Field crop: tomato
Growth stage: 1
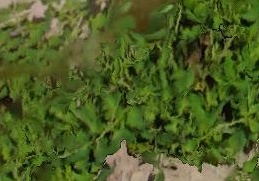
Species: tomato